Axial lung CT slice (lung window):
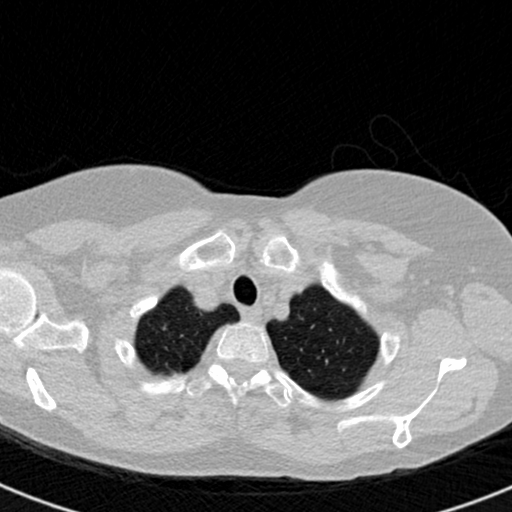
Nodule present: no